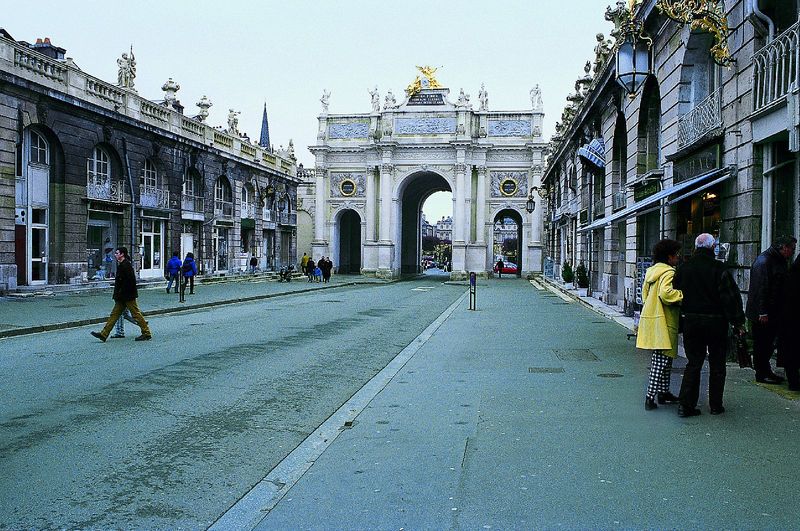
Titel: Triumphtor von Nancy
Standort: Nancy (EU - F)
Schlagwörter: blau, himmel, weiß, gelb, menschen, stadt, fenster, frankreich, frau, lampe, marmor, paris, strasse, säulen, barock, stein, gold, mantel, engel, bogen, türen, figuren, durchgang, tor, foto, fotografie, medaillon, asphalt, rom, fries, gesims, skulpturen, statuen, portikus, ehre, ballustrade, fresko, geln, korinthisch, tourist, fotographie, aufnahme, triumpfbogen, triumphbogen, durchfahrt, gelber mantel, skuck, break the wall